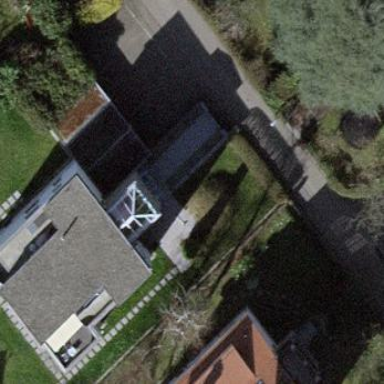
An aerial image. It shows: Building part with flat roof.